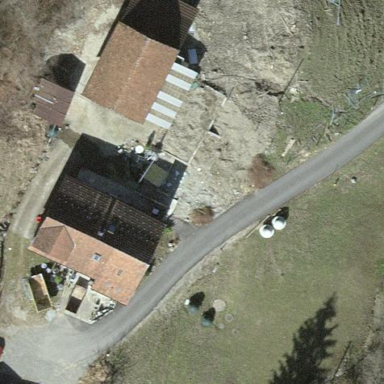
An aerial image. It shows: Farmyard area.